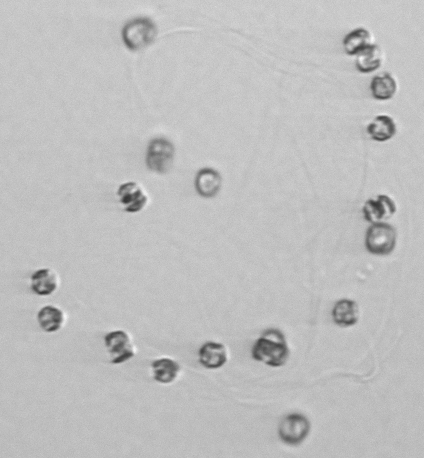
Label: Thalassiosira_sp_aff_mala